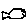
Label: fish